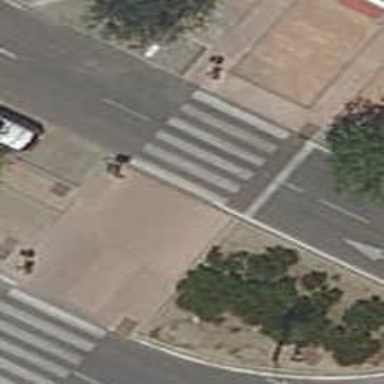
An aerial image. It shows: Zebra crossing with traffic signals. The crossing is marked by traffic lights.